Field crop: tomato
Growth stage: 1
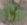
Species: solanum